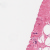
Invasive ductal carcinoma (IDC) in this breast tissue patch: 0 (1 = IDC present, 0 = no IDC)